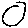
Label: circle